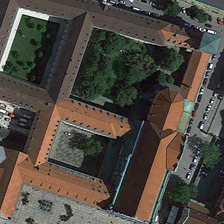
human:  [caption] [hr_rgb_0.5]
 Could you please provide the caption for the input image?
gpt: some green trees are near a church .

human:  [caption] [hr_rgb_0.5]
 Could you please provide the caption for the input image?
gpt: some green trees are near a church .

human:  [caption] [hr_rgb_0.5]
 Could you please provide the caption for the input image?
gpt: some green trees are near a church .

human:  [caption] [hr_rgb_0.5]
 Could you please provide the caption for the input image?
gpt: some green trees are near a church .

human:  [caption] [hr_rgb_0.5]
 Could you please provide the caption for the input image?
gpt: some green trees are near a church .